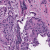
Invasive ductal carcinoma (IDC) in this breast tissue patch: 1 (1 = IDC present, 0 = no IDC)